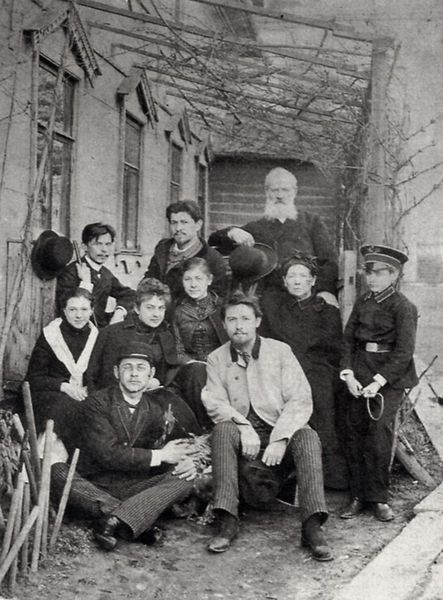
Titel: Cechov mit Familie und Freunden vor der Abfahrt nach Sachalin, Moskau
Künstler: Russischer Photograph
Schlagwörter: dunkel, gruppe, weiß, frauen, menschen, sitzen, fenster, frau, glas, grau, hell, holz, hut, hüte, männer, schwarz, tür, gürtel, haus, alt, bart, bärte, hose, jacke, jung, mütze, schnurrbart, wand, kragen, stehen, stein, vollbart, bildnis, gruppenbildnis, gruppenporträt, portrait, porträt, erde, boden, sitzend, familie, kind, locken, ranken, lächeln, schuhe, giebel, mauer, hof, koppel, winter, wein, reflexe, homme, junge, revers, foto, fotografie, photographie, veranda, gerüst, greis, hauswand, schwarzweiss, blanc, noir, militär, uniform, brille, soldat, gruppenbild, photo, maison, kletterpflanze, fröhlich, weinrebe, vordach, spalier, aufnahme, laube, schneidersitz, enfant, fenstergiebel, zehn, dokumentation, pergola, monet, gruppenfoto, begrenzung, picasso, groupe, bowler, famille, blan, gruppenüortrait, milit r, mutze, phoyographie, schwarzweiss ruinöses haus